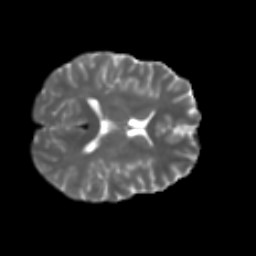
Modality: T2w
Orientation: axial
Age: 33
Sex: female
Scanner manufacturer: ge
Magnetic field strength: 3 T
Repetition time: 7.8 s
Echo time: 0.0606 s